This is a demodulated (Hilbert-envelope) spectrum computed from a bearing vibration snapshot; the dashed markers indicate where each bearing fault type would appear (BPFO, BPFI, BSF, FTF). Based on the visible evidence, which condition applies: normal, inner_race, outer_race, ball?
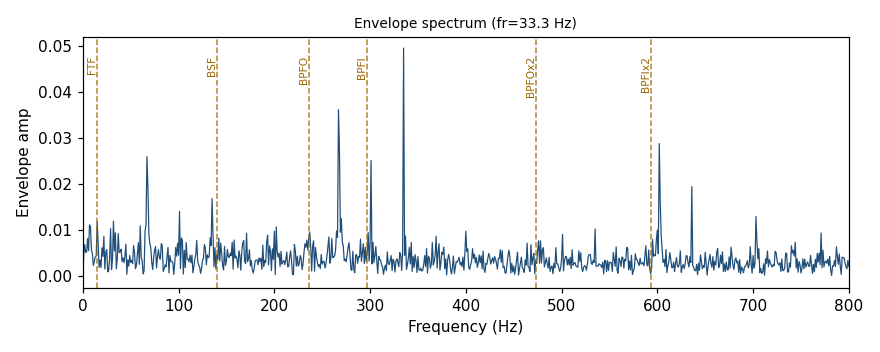
Answer: inner_race